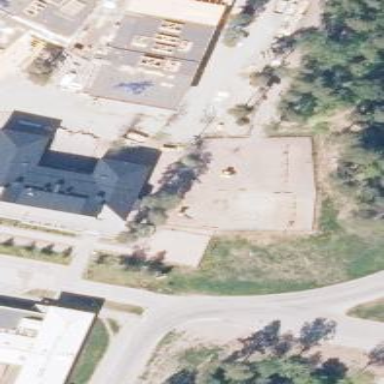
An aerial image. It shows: School building.